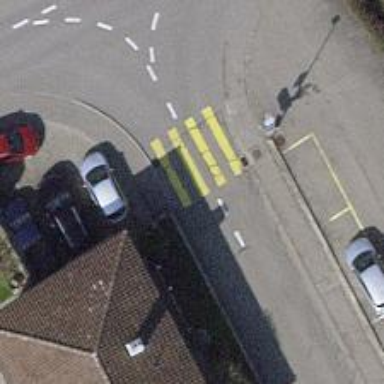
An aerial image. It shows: Marked zebra crossing with clear markings.